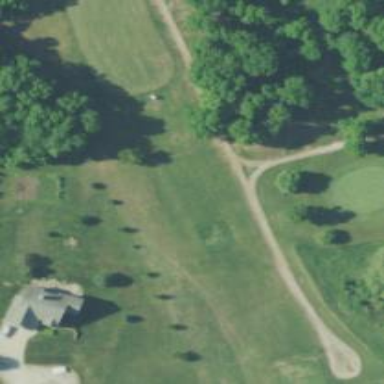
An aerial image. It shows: Service road used as golf cart path.